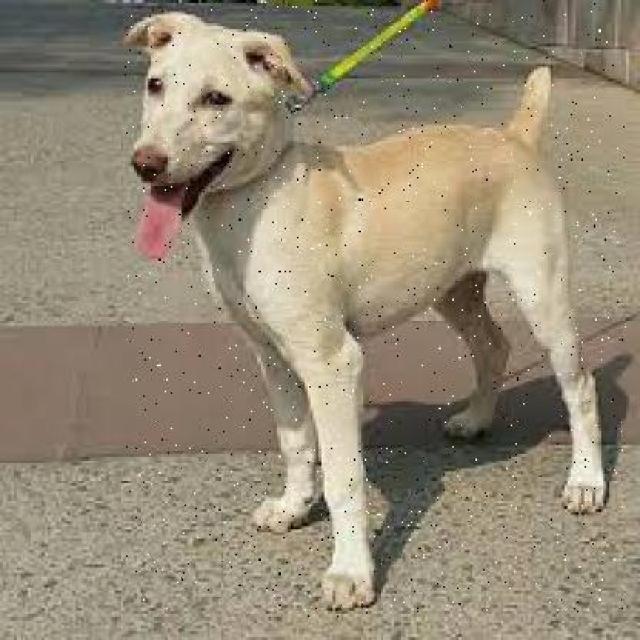
Healthy canine skin — no visible lesions, inflammation, or abnormalities. The skin and coat appear normal.